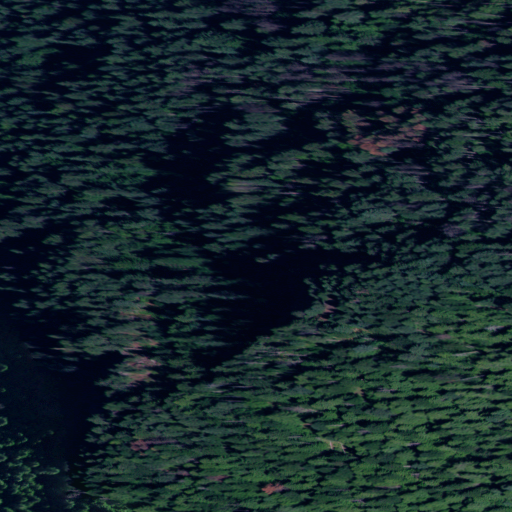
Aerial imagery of mountain in Idaho named Thompson Point containing only evergreen forest